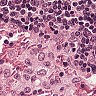
Metastatic tissue present: no